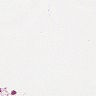
Metastatic tissue present: no